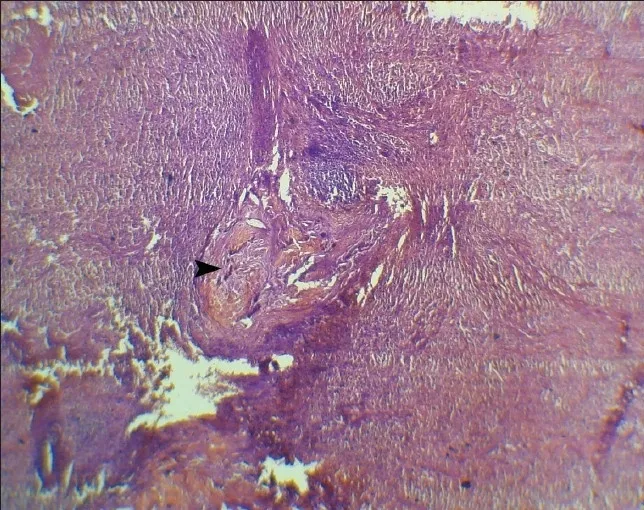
Photomicrograph of spleen showing darkly stained Gamna-Gandy bodies (arrow) in a background of granulomatous vasculitis (hematoxylin-eosin, x100).
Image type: pathology (h&e)